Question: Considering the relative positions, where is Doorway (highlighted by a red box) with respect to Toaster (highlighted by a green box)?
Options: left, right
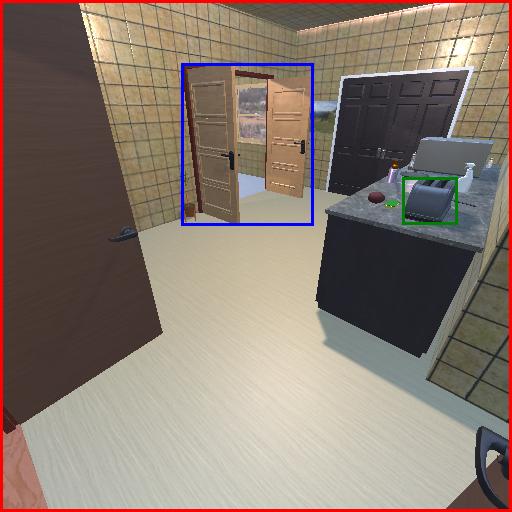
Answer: left